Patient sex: M
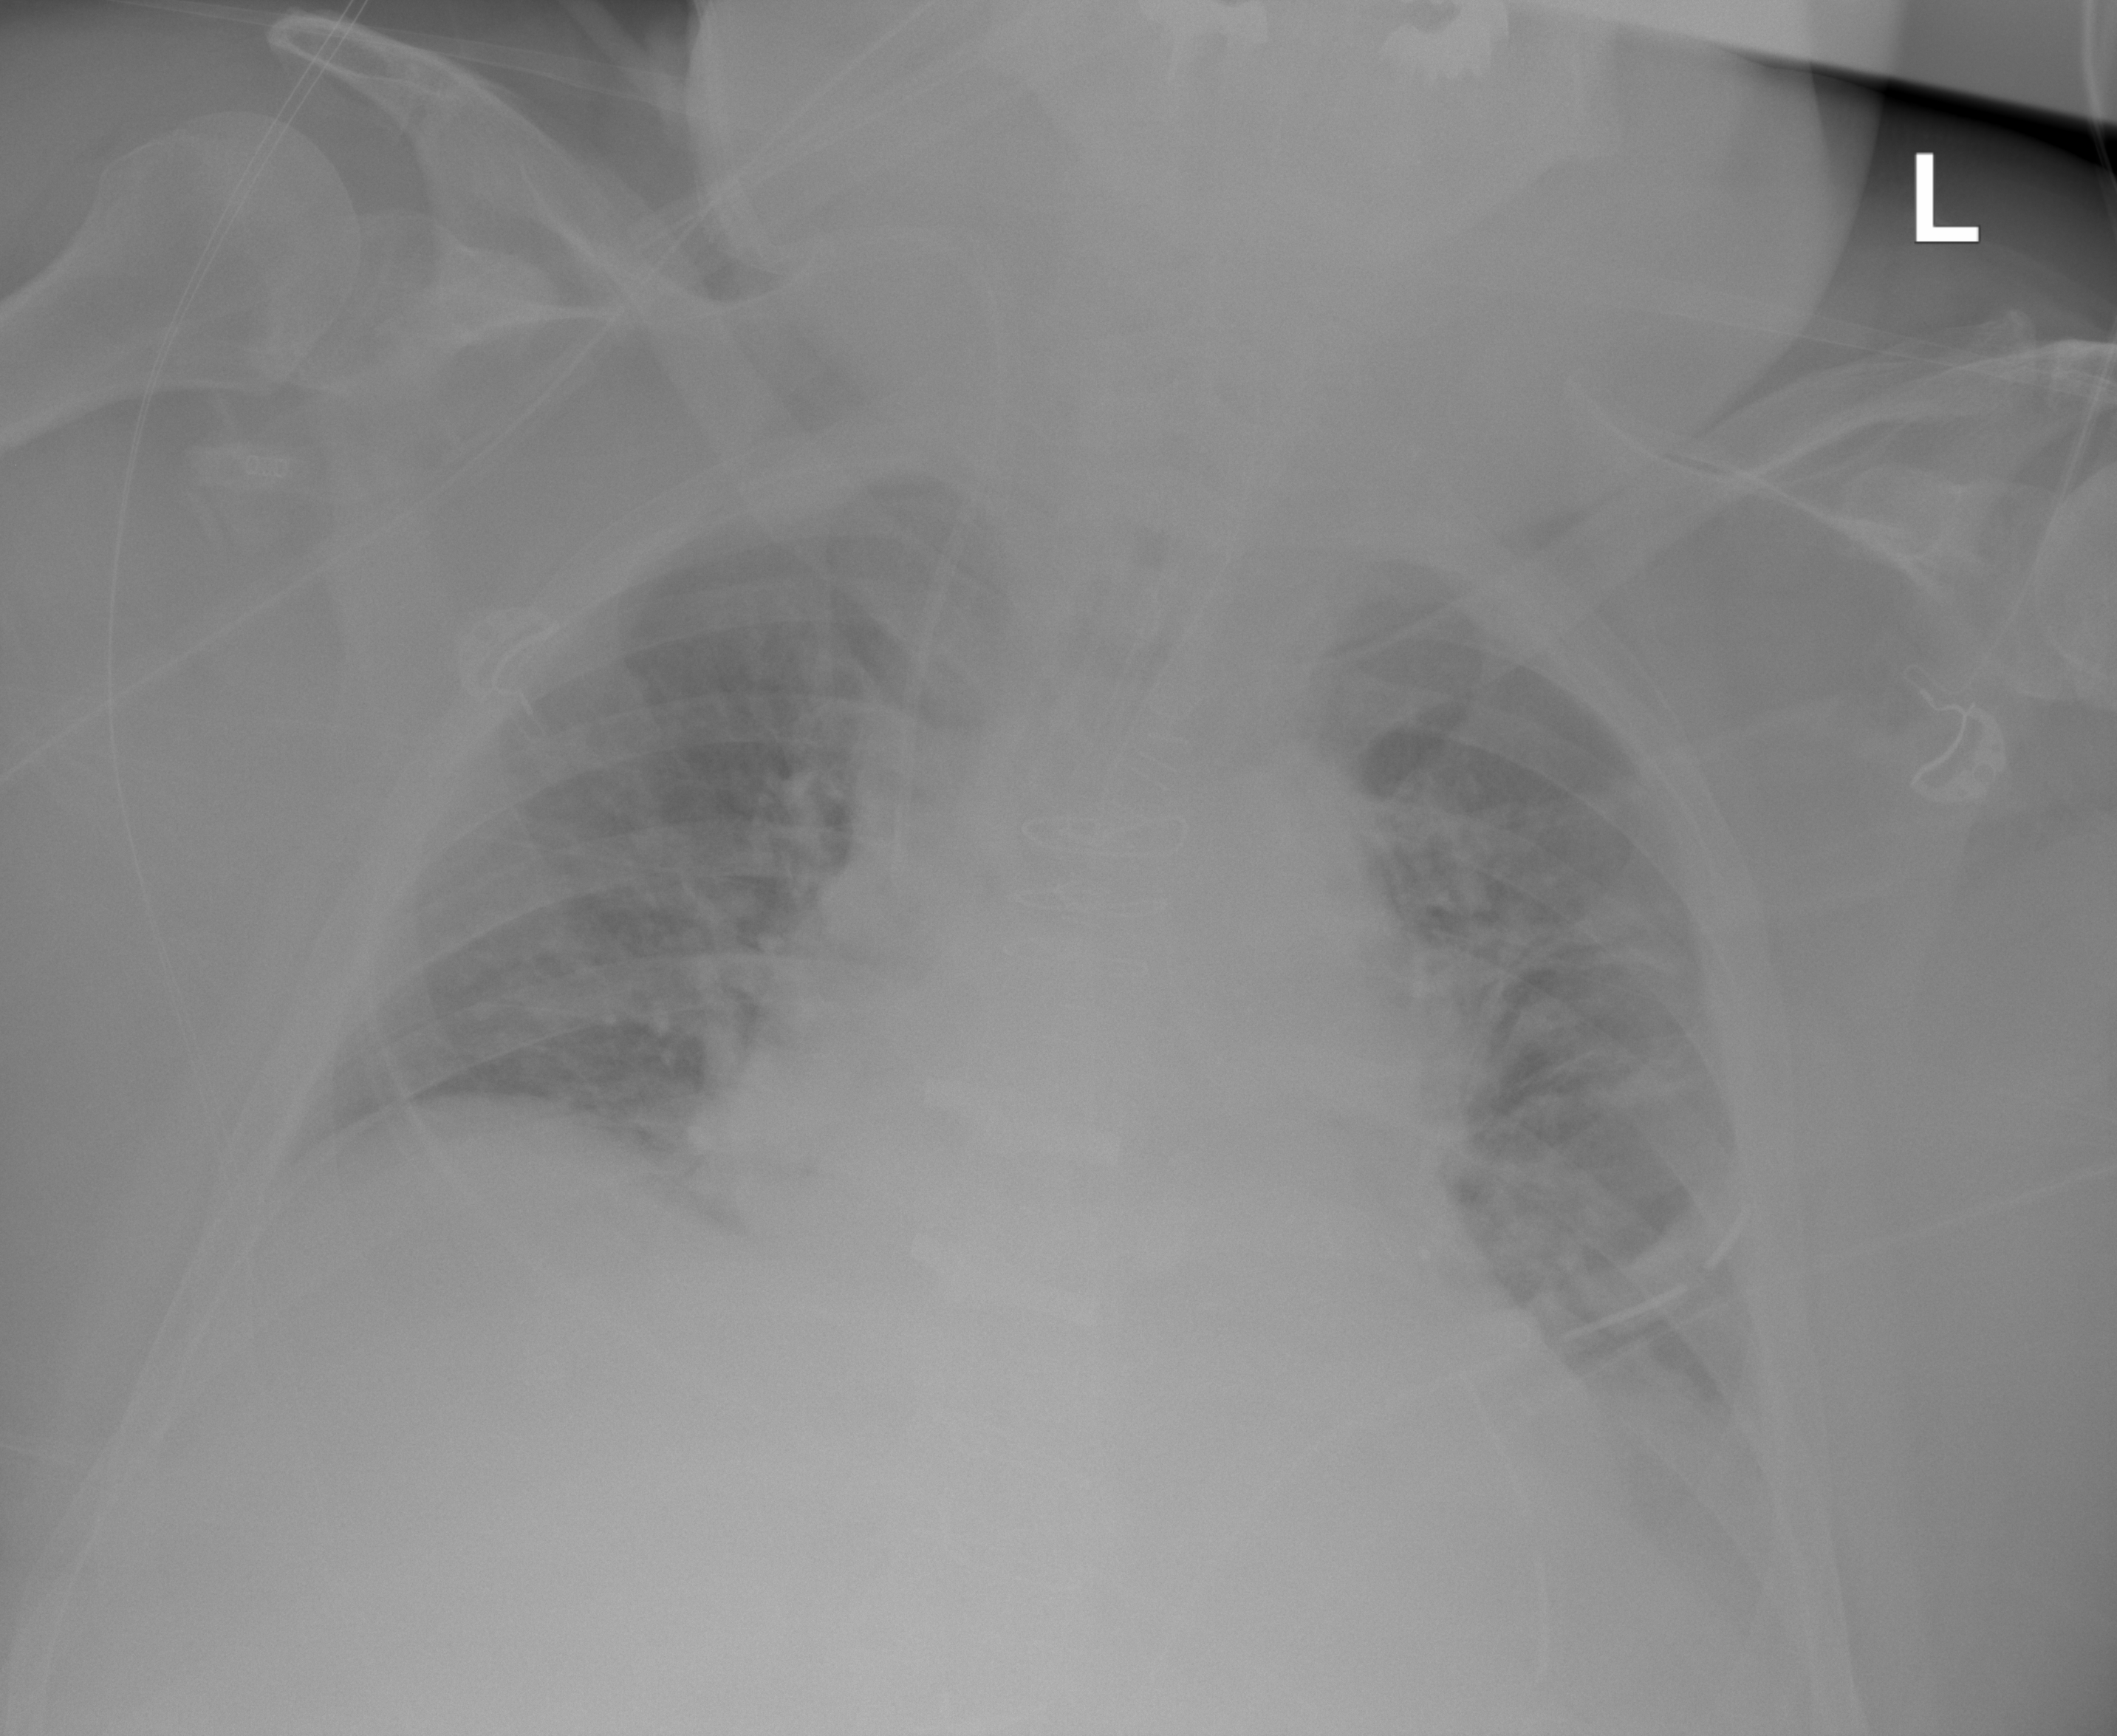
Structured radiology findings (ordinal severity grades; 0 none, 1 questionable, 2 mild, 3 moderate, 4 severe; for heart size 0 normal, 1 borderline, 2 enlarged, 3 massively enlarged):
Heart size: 1
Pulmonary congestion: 2
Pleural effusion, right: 0
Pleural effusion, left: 2
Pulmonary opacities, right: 2
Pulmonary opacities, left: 2
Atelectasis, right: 2
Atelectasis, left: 2